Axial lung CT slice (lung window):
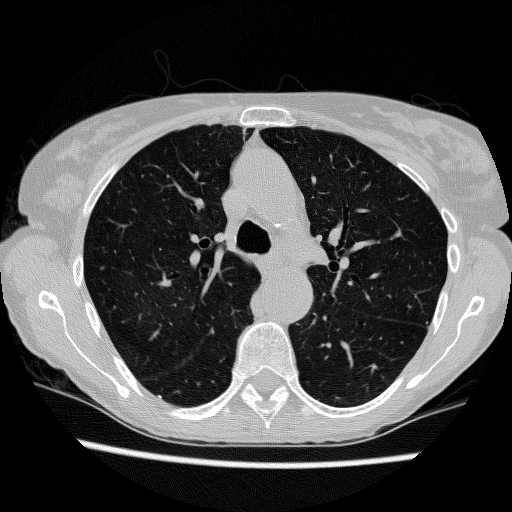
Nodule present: no